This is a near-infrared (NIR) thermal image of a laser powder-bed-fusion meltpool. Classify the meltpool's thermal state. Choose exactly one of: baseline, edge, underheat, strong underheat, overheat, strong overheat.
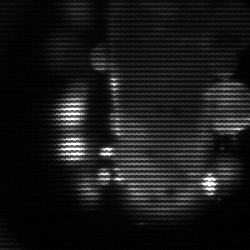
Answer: strong underheat